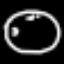
Label: clock